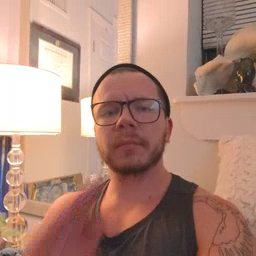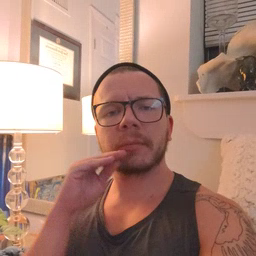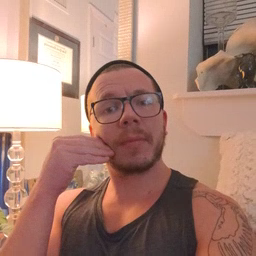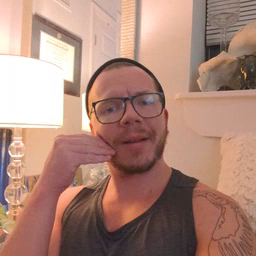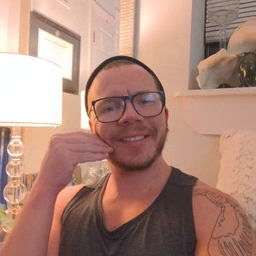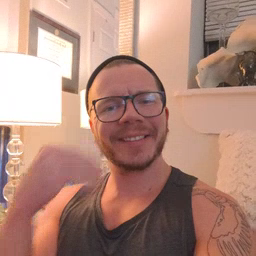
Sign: smile